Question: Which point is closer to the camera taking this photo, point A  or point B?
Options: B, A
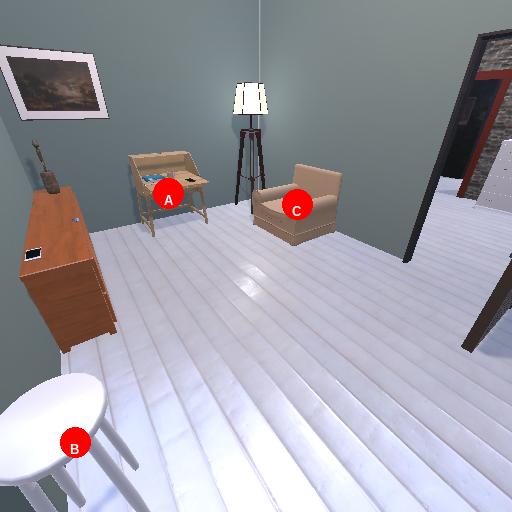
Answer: B